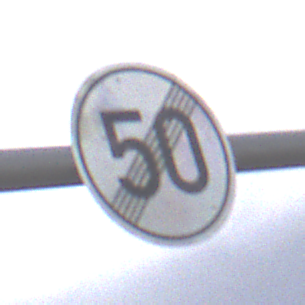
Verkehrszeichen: EndeGeschwindigkeit50
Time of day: MorningAfternoon
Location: Outdoor (Suburban)
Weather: PartlyCloudy
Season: NotSpecified
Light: Natural